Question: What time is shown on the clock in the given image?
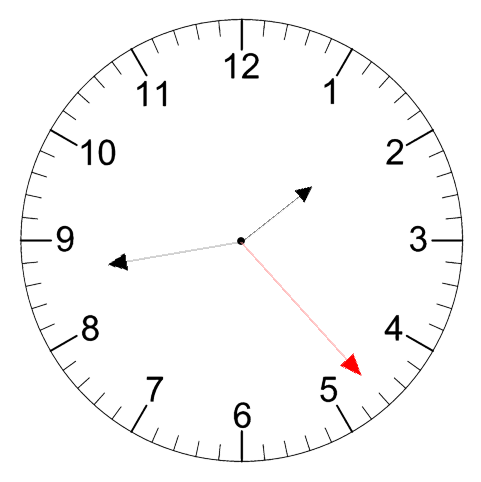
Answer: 01:43:23